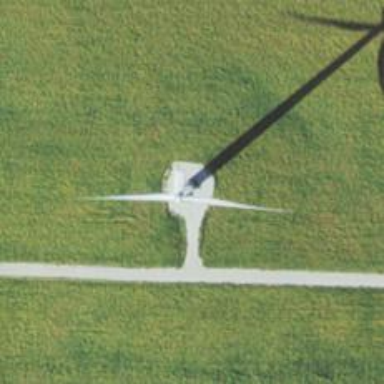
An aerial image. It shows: Wind generator powered by horizontal axis wind turbine.